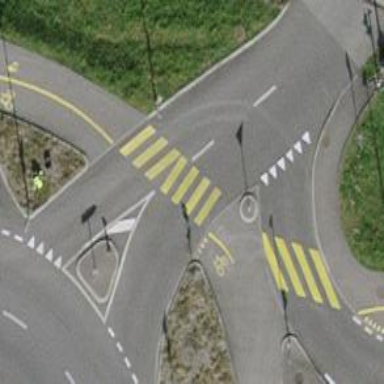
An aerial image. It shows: Uncontrolled zebra crossing.